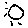
Label: sun